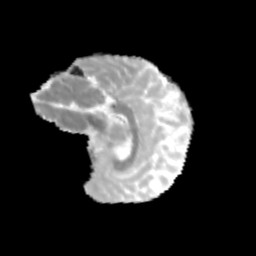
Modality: MD
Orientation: sagittal
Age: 11
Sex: female
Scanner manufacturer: siemens
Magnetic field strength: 3 T
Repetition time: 3.8 s
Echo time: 0.07 s